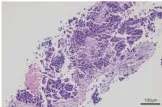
The biopsy of the right supraclavicular lymph node. (E-H) The second biopsy of the right supraclavicular lymph nodes. (E) Hematoxylin and eosin-stained section of the right supraclavicular lymph node.
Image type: pathology (h&e)